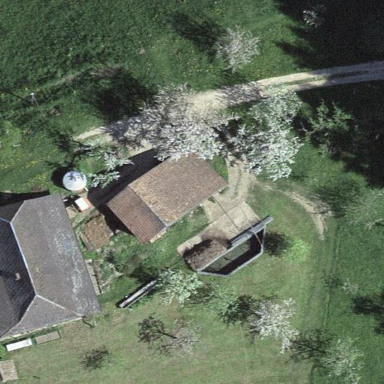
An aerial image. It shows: Barn.